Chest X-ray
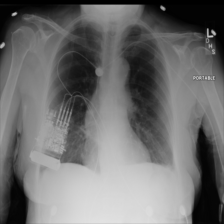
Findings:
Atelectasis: negative
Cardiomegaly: negative
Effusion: negative
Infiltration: positive
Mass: negative
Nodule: negative
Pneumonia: negative
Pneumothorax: negative
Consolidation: negative
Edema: negative
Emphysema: negative
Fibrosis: negative
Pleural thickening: negative
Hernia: negative